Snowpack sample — Buffalo Mountain, Silverthorne, Colorado, USA (1/25/25, 10:11 AM MST)
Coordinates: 39.6222, -106.1139
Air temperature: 22 °F
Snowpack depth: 110 cm
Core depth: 20 cm
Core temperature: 48.2 °F
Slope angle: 12°, slope face: 102°
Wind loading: high
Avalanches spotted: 0
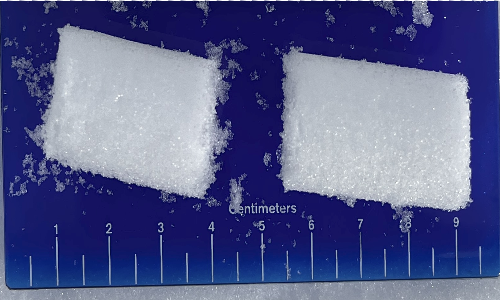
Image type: core
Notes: No avalanches nearby, collected on the outskirts of a fire break 15 meters from the treeline, on way to Buffalo and Red Mountain